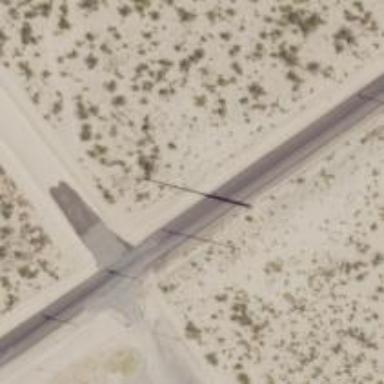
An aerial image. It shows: Power pole.